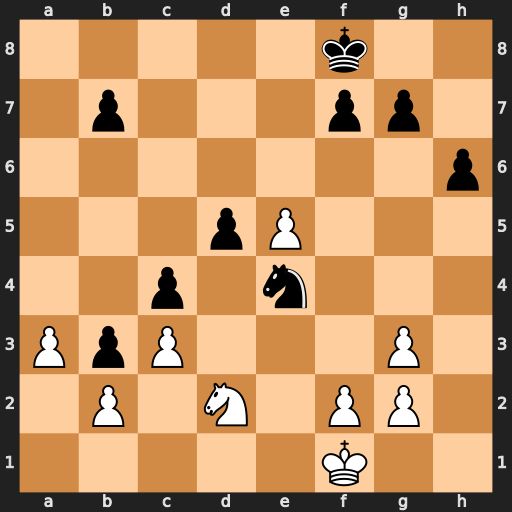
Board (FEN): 5k2/1p3pp1/7p/3pP3/2p1n3/PpP3P1/1P1N1PP1/5K2
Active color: w
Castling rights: -
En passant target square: -
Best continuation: Nxe4 dxe4 Ke2 Ke7 Ke3